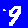
Digit: 9